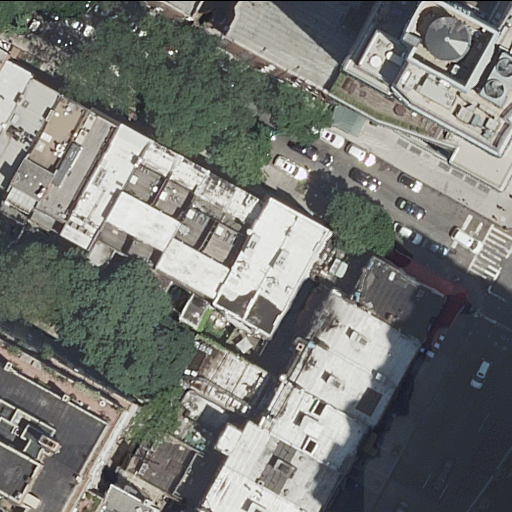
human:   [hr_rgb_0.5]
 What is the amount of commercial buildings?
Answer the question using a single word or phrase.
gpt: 0

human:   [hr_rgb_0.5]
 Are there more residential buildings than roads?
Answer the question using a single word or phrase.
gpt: yes

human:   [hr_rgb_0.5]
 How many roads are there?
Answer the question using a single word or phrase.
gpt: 3

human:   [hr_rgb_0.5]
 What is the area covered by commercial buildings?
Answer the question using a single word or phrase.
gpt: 0m2

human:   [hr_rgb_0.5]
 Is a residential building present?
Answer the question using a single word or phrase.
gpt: yes

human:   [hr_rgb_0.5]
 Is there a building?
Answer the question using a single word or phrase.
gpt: yes

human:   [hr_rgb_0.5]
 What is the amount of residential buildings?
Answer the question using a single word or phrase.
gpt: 24

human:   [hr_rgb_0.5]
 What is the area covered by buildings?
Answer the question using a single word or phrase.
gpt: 4894m2

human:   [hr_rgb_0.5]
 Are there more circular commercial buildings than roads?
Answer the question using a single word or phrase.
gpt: no

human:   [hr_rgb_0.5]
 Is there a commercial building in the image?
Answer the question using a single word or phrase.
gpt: no

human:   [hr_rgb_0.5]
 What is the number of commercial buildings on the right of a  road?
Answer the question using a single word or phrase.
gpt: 0

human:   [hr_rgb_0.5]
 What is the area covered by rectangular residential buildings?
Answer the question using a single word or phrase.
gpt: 3071m2

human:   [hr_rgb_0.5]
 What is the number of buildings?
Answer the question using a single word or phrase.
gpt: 24

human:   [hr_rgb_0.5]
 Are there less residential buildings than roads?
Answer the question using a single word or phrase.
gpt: no

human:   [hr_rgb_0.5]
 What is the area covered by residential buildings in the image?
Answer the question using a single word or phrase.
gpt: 4894m2

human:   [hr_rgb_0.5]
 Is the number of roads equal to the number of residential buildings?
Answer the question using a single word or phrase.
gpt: no

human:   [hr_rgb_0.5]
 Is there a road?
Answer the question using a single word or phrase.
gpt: yes

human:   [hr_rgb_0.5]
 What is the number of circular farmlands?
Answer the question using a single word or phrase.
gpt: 0

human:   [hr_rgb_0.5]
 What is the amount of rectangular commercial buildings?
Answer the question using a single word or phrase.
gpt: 0

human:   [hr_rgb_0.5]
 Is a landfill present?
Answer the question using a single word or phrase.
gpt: no

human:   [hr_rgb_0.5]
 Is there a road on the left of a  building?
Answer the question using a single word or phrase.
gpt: no

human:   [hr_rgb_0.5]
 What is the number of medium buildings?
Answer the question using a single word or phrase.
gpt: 18

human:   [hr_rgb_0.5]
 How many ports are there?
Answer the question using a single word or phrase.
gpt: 0

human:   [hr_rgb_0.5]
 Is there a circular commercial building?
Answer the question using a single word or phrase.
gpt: no

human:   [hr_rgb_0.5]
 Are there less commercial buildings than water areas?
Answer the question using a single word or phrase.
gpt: no

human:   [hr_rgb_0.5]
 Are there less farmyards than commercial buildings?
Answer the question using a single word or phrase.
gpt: no

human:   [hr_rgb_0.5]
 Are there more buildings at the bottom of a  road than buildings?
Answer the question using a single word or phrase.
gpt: no

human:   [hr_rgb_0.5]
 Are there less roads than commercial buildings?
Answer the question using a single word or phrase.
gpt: no

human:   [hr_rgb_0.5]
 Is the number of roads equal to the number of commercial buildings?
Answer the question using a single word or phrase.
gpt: no

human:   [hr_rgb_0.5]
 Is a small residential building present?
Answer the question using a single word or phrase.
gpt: yes

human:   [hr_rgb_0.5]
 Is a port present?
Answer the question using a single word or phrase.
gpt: no

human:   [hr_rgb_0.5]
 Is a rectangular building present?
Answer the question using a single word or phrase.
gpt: yes

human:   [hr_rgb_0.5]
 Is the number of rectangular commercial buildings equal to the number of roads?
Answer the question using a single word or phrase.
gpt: no

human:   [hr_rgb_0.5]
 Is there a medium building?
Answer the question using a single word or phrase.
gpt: yes

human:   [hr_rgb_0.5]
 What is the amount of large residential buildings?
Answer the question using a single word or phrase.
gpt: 1

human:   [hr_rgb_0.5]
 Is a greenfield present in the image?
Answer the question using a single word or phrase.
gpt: no

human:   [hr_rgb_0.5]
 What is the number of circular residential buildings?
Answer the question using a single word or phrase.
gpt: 0

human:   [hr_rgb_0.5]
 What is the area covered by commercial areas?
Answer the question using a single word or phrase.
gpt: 0m2

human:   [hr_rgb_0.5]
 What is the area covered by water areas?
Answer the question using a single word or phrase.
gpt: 0m2

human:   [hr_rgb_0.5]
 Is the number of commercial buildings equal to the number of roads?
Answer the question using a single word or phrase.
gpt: no

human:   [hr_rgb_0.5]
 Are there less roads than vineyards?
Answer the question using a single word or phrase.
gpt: no

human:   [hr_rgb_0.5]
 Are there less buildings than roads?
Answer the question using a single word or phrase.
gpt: no

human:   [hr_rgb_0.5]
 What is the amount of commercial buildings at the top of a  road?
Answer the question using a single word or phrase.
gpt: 0

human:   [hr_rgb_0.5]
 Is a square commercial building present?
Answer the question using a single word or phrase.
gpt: no

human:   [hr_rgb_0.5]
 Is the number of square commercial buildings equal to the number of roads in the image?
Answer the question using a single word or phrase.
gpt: no

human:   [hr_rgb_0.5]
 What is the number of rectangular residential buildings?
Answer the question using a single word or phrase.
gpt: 19

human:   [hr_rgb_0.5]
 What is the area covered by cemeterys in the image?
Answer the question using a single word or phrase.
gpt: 0m2

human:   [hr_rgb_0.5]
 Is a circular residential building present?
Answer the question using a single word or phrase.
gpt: no

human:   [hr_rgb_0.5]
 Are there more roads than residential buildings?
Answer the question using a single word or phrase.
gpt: no

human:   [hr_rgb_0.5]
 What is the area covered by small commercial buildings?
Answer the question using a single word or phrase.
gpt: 0m2

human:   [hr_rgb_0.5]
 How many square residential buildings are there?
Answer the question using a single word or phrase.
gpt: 0

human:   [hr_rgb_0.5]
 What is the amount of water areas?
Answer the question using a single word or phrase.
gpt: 0

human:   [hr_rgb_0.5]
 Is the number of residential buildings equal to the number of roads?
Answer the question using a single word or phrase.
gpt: no

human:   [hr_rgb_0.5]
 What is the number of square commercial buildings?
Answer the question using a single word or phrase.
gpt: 0

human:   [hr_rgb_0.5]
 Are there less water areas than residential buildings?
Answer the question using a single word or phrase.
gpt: yes

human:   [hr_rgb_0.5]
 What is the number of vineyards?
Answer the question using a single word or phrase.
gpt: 0

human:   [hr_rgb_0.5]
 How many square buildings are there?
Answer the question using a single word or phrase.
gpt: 0

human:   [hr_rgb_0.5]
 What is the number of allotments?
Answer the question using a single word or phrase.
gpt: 0

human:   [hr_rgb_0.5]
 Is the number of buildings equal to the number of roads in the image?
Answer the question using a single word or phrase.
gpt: no

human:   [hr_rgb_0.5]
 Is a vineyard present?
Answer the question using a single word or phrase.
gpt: no

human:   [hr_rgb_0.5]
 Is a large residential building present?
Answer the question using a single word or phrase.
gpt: yes

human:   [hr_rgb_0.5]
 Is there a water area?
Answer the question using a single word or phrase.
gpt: no

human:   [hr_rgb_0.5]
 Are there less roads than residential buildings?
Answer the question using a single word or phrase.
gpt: yes

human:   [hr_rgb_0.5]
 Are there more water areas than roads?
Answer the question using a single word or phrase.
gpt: no